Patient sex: F
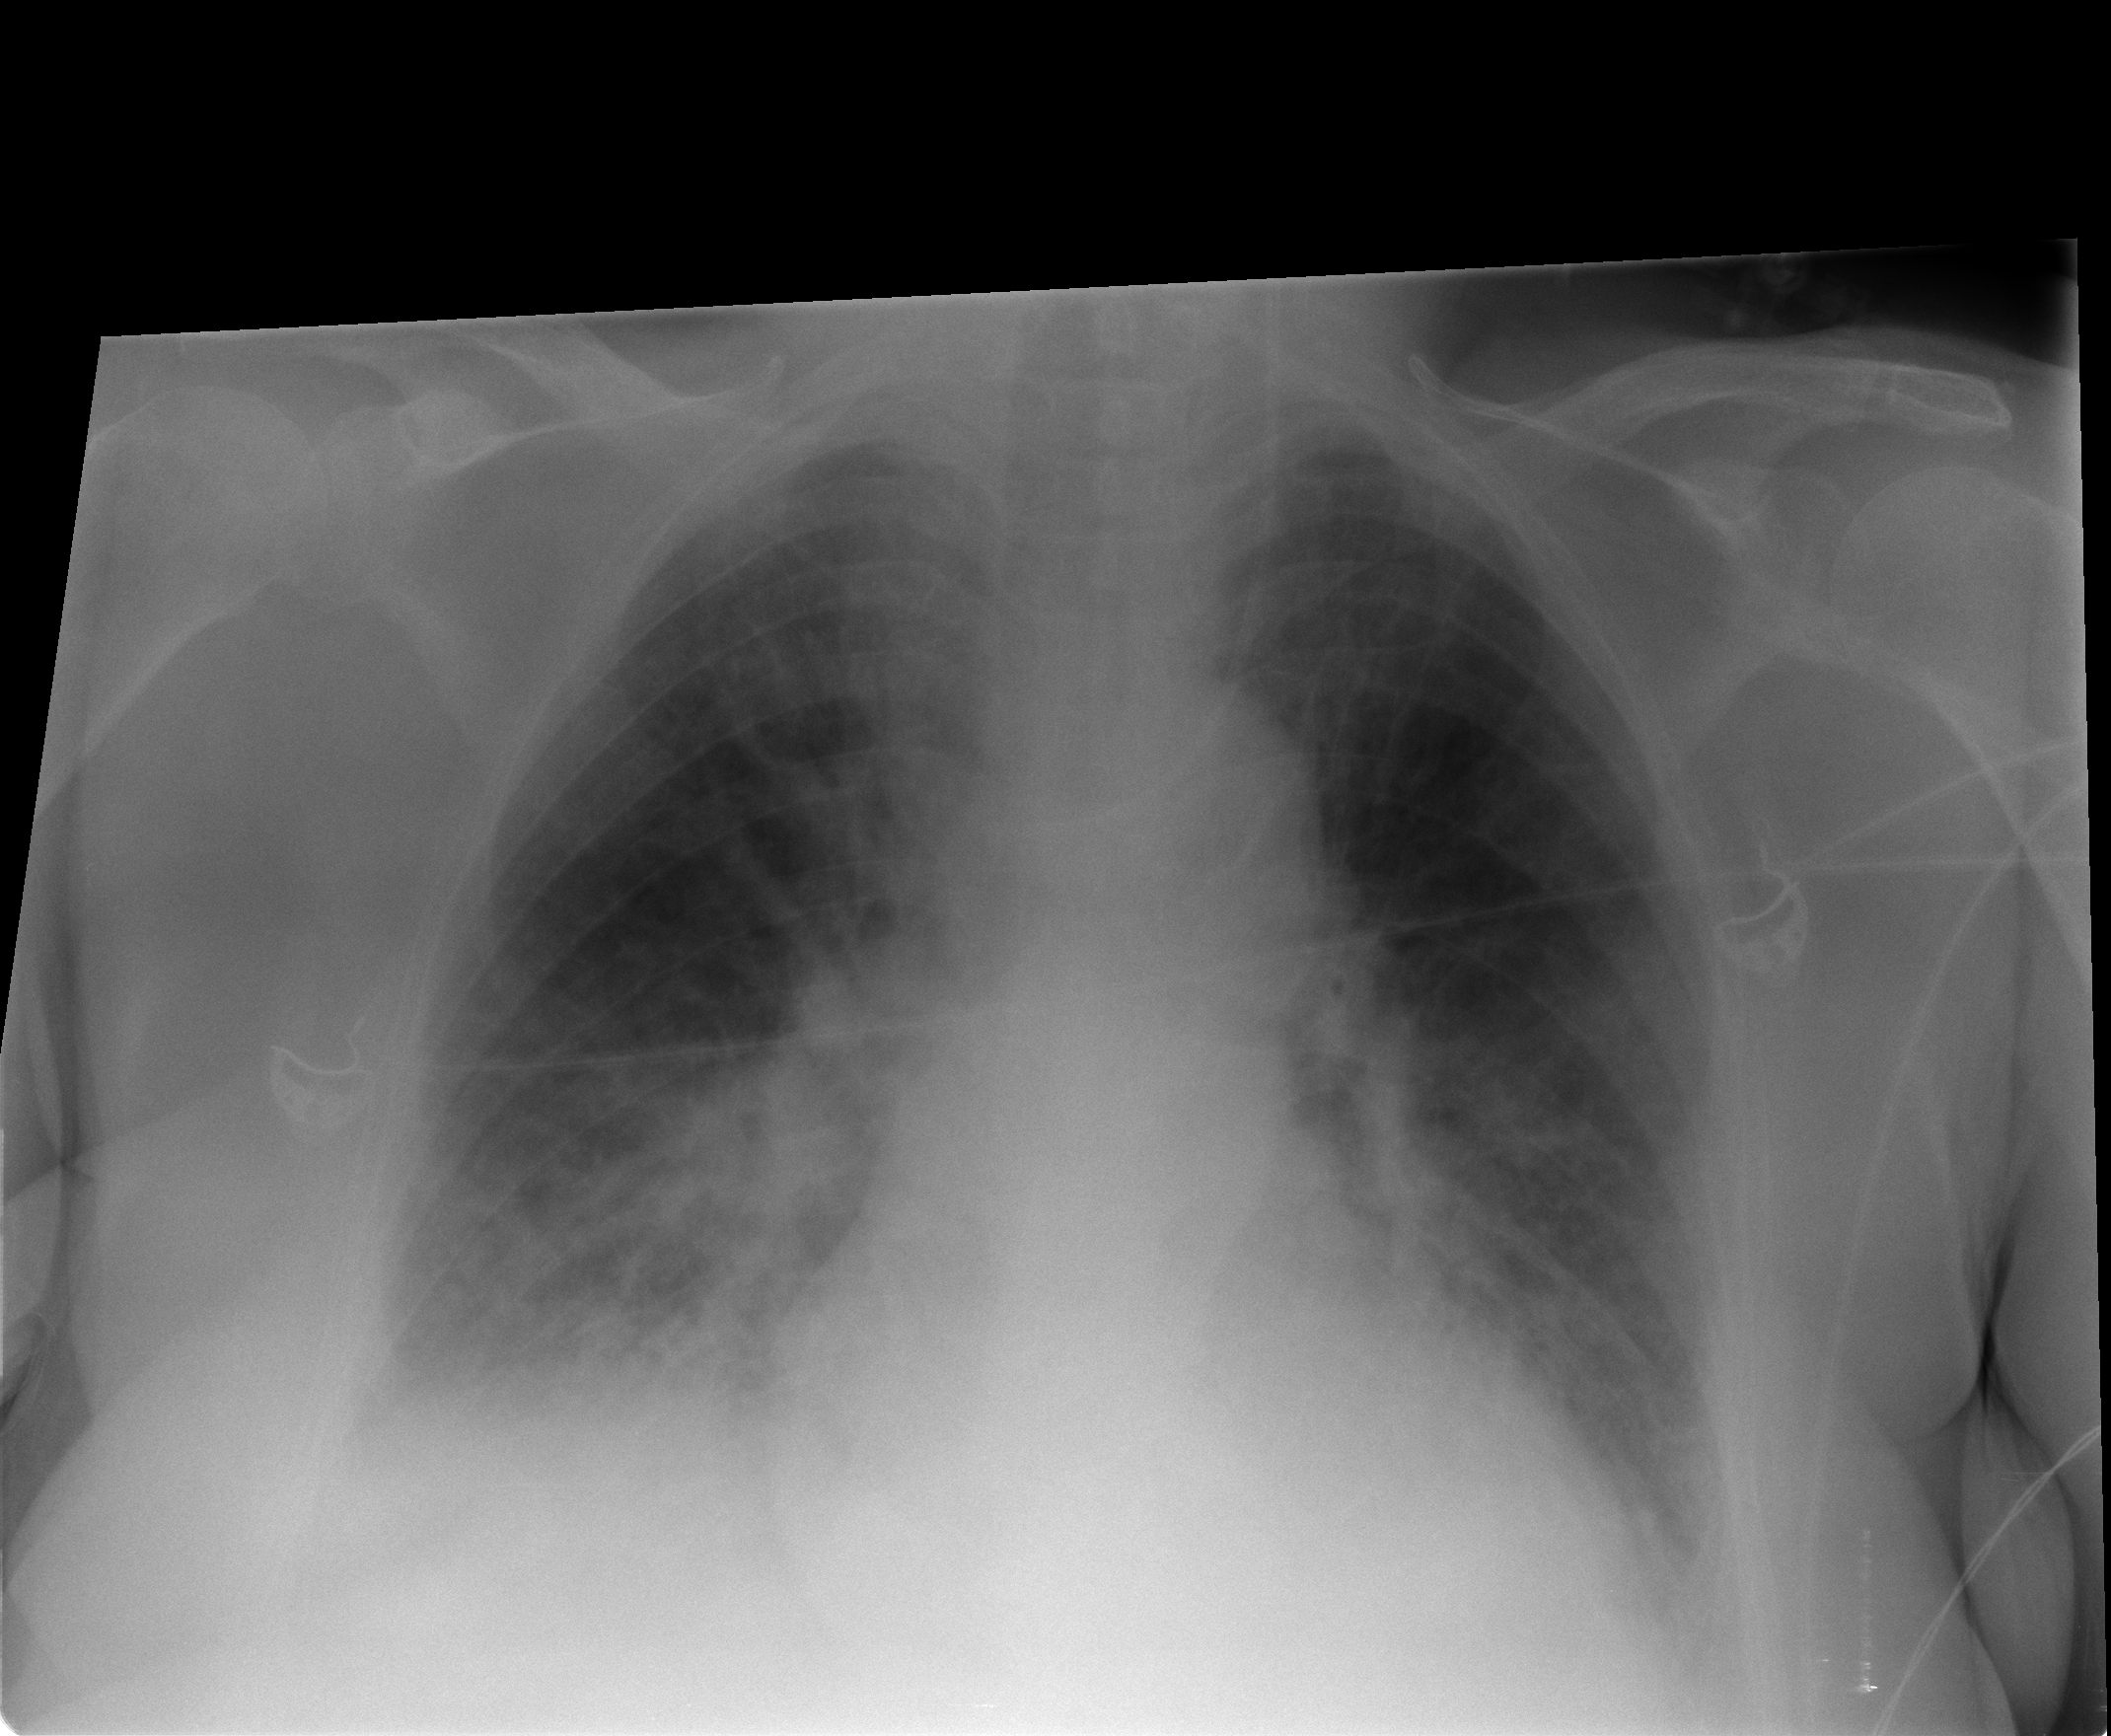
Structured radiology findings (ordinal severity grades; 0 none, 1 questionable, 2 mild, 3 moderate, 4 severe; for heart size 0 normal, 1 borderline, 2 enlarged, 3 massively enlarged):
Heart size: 2
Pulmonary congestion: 2
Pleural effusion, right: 2
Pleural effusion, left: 2
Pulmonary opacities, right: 2
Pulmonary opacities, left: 2
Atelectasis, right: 2
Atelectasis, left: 2